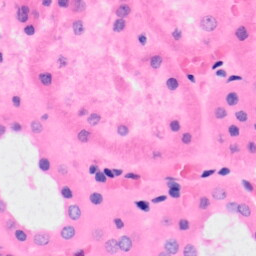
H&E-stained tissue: Kidney